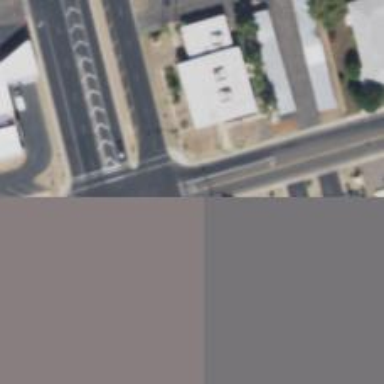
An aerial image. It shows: Solid stop line on the road.